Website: bh-photo
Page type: customer-info-address
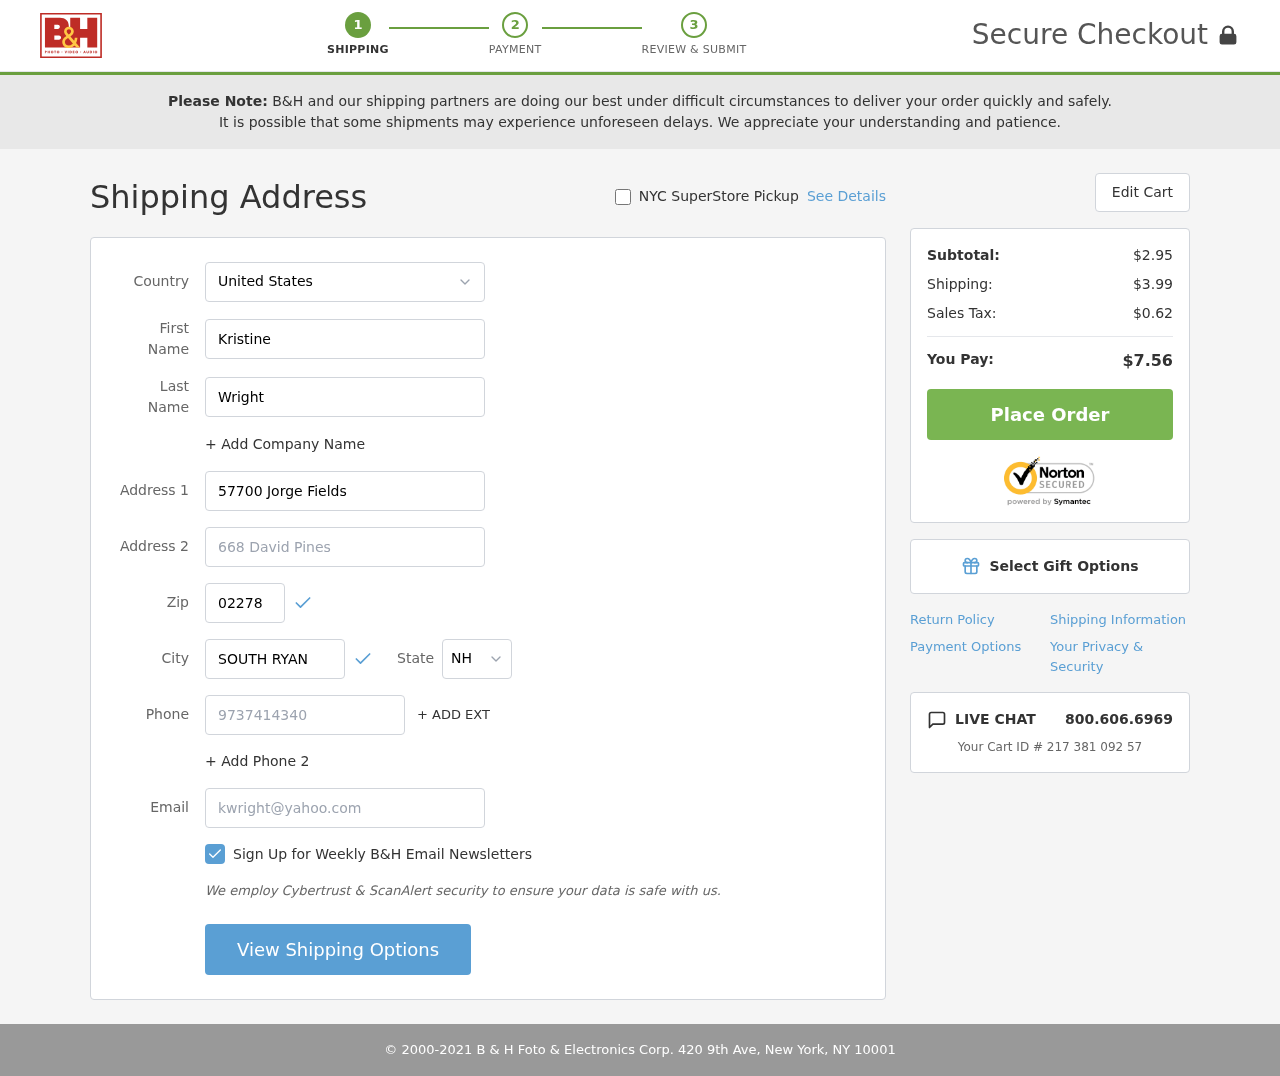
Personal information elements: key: PII_CITY
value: South Ryan
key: PII_COUNTRY
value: United States
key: PII_EMAIL
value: kwright@yahoo.com
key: PII_FIRSTNAME
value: Kristine
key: PII_LASTNAME
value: Wright
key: PII_PHONE
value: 9737414340
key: PII_POSTCODE
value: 02278
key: PII_STATE_ABBR
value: NH
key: PII_STREET
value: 57700 Jorge Fields
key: PII_STREET2
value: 668 David Pines
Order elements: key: ORDER_SUBTOTAL
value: $2.95
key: ORDER_SHIPPING_COST
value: $3.99
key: ORDER_TAX
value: $0.62
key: ORDER_TOTAL
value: $7.56
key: ORDER_ID
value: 217 381 092 57